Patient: sex F, age 31
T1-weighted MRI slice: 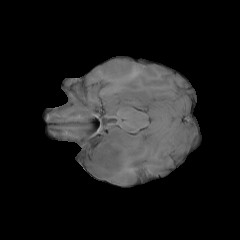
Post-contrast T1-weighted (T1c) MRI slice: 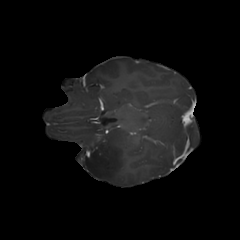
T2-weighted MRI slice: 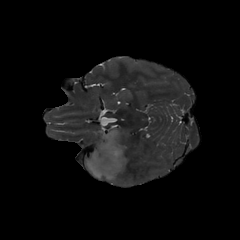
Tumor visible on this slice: yes
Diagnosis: Astrocytoma, IDH-mutant
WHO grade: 2